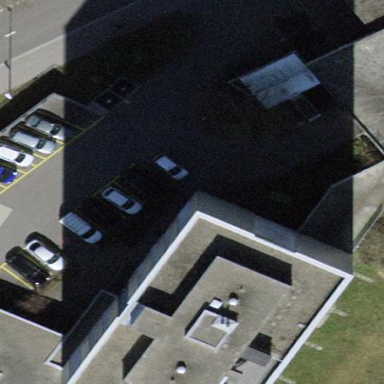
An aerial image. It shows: Part of building with flat dark gray roof.